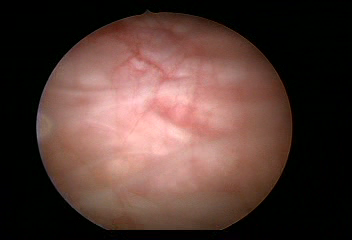
Modality: WLC
Class: Normal mucosa
Bladder cancer association: No